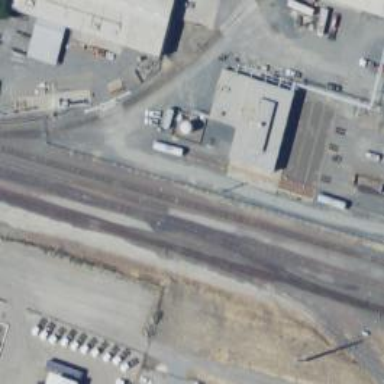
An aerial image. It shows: Rail spur service.